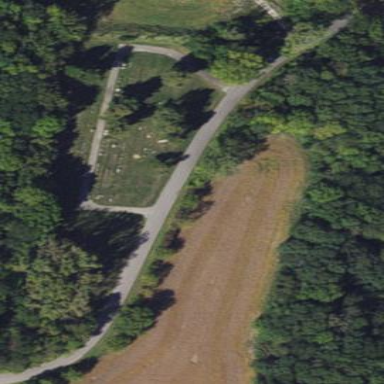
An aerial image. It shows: Cemetery with graves.